Question: I don't understand why this isn't working. I have a table that includes a div and an image in the header. When I click on this, I want to fire the click event via a jQuery function. Here is a screenshot of the HTML:

And here is the jQuery function:
'''
$(document).ready(function () {
console.log('ready');
$('#add_external_link').on('click',function(){
alert('clicked');
});
});
'''
I believe that the element is in the DOM before the event is bound. The tail of the HTML looks like this (it's the 'external_link_dialog.js' file that contains the jQuery language from above):
'''
<script src="//ajax.googleapis.com/ajax/libs/jquery/1.9.1/jquery.min.js"></script>
<script src="//ajax.googleapis.com/ajax/libs/jqueryui/1.10.3/jquery-ui.min.js"></script>
<script src="js/jquery.dlmenu.js"></script>
<script src="js/external_link_dialog.js"></script>
</body>
</html>
'''
My console output shows 'ready' as soon as the page is loaded. However, when I click that '<div>', nothing happens. I see no errors, no console output, and of course no alert. Can anyone see what I am doing wrong? I've been at this for hours, and am out of ideas. Thank you!
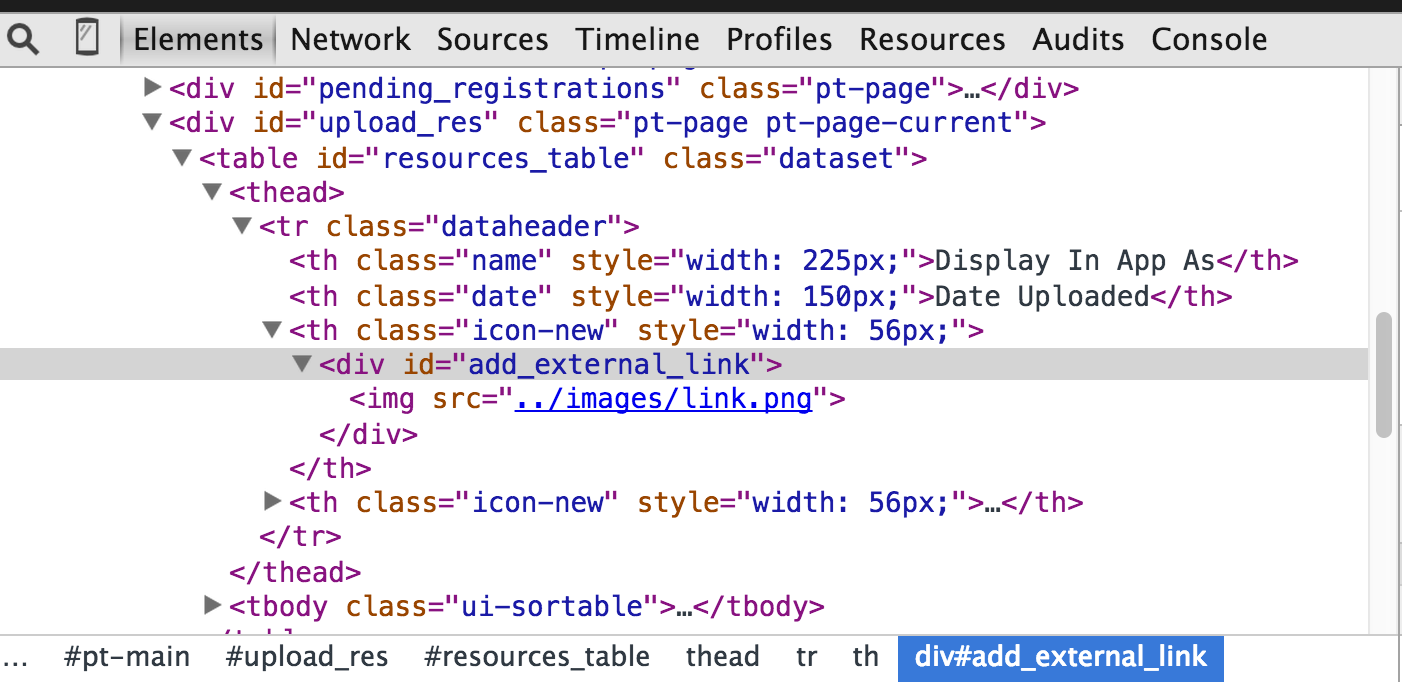
Answer: I guess that you are appending the div after the document.ready .
If you are adding that 'add_external_link' div dynamically, you should attach the '.on("click' function appending that .
If the div is not added dynamically, then try adding a timeout
'''
$(document).ready(function () {
console.log('ready');
setTimeout(function(){
$(document).on('click','#add_external_link',function(){
alert('clicked');
});
},1000);
});
'''